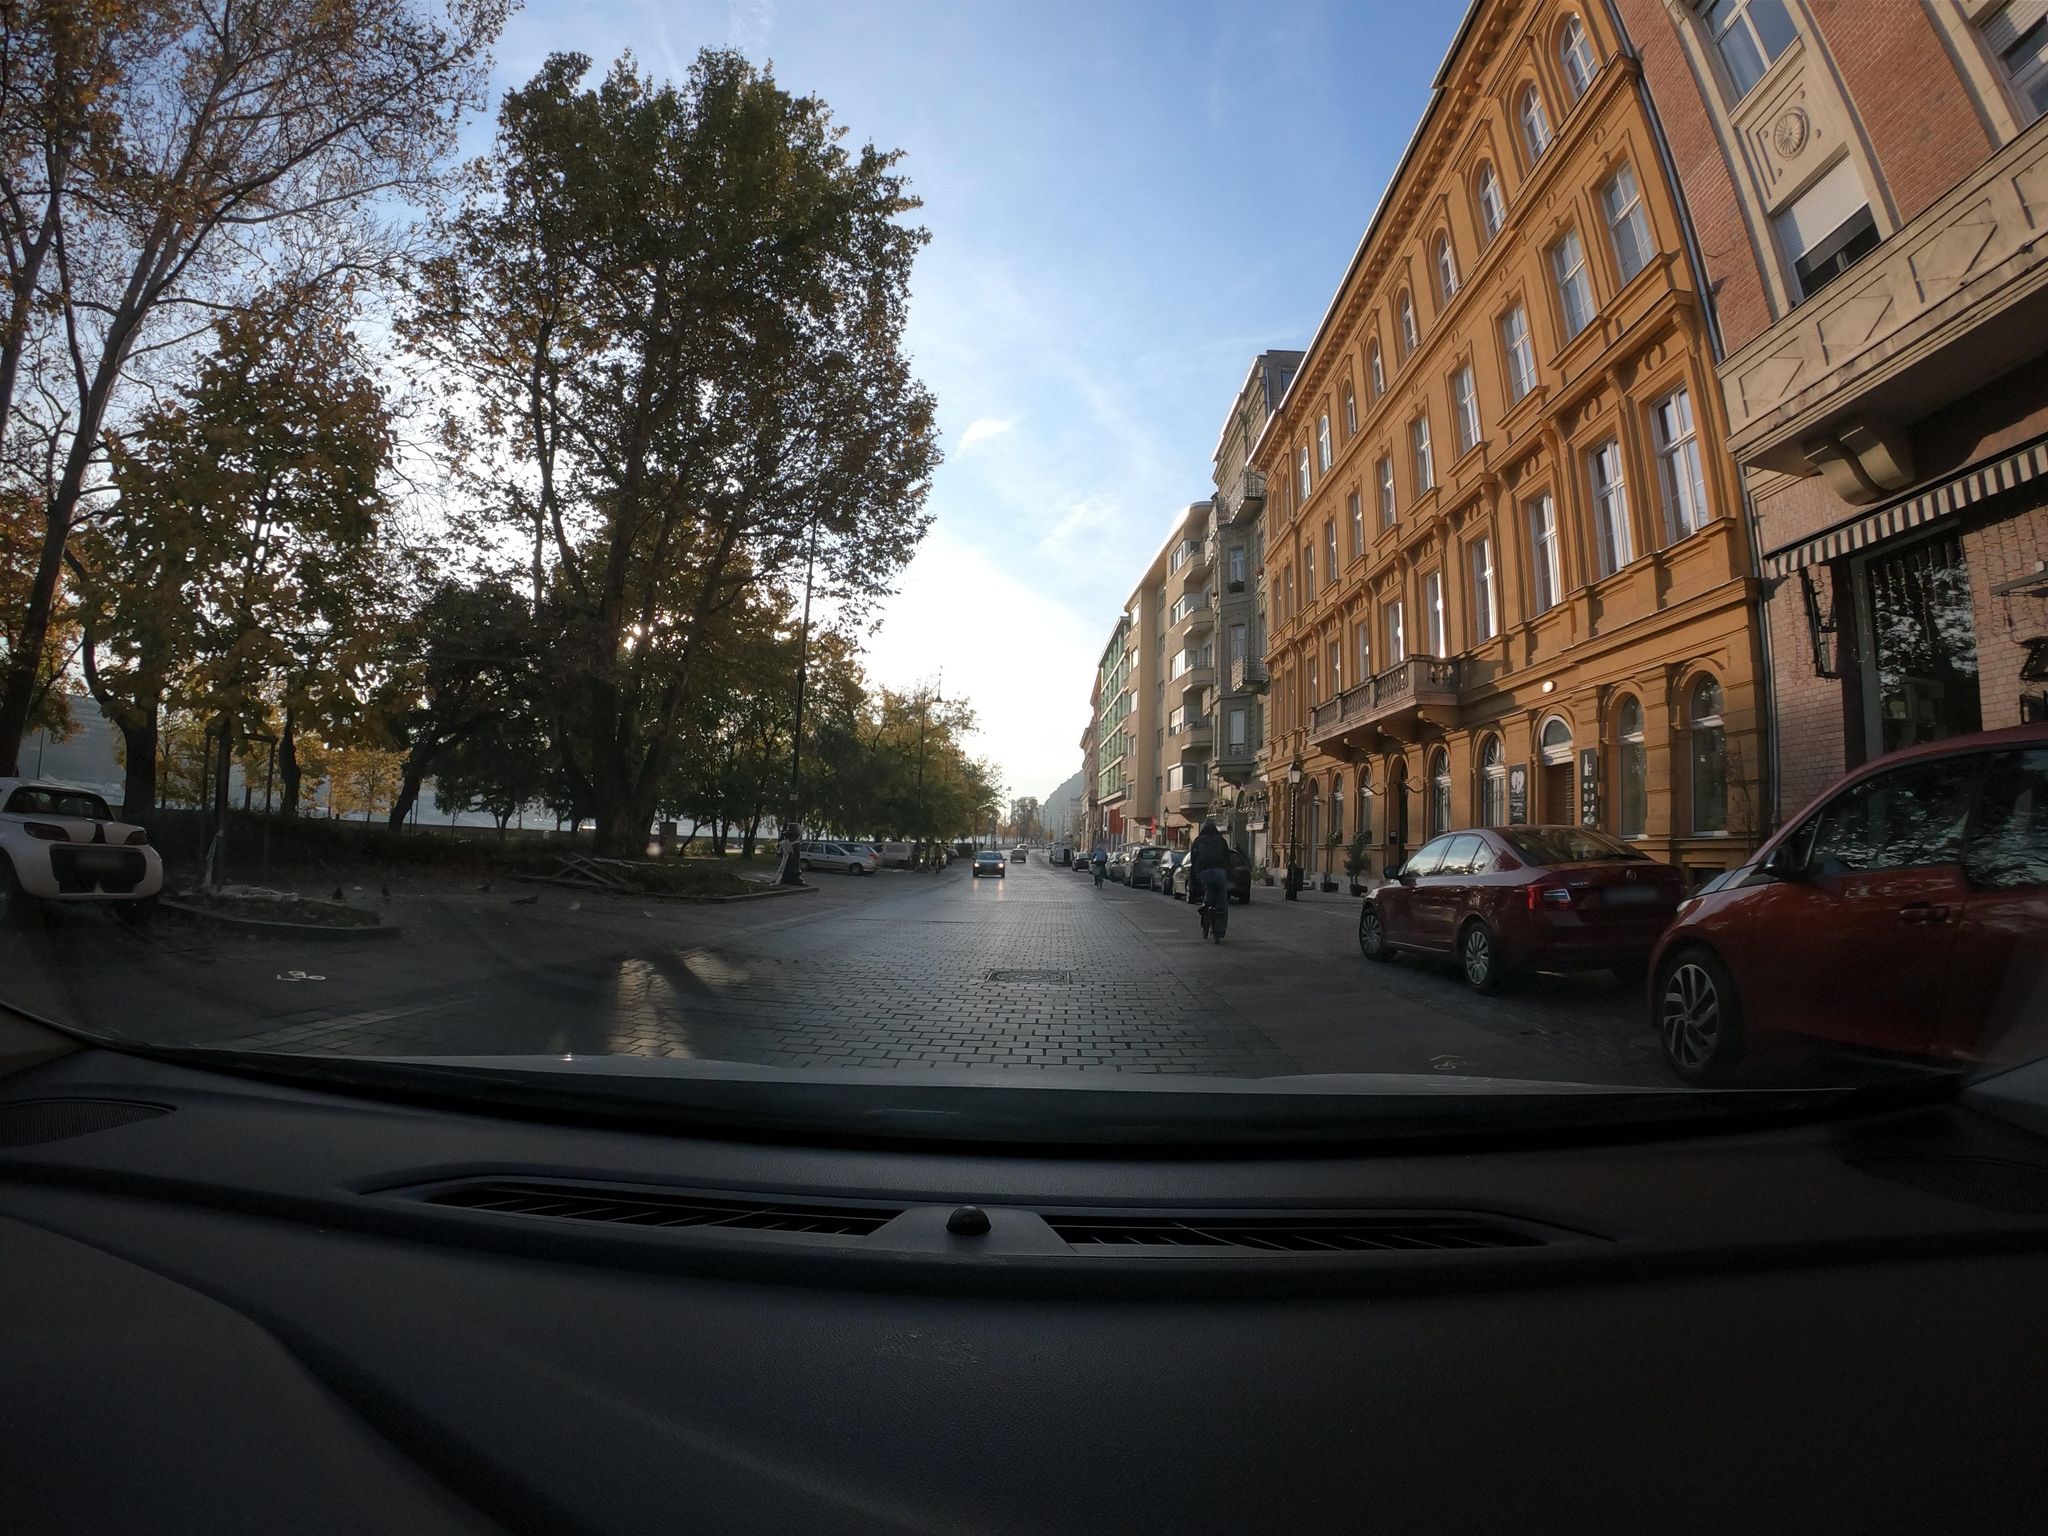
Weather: clear
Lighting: day
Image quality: good
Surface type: driving surface
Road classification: tertiary
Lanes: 2
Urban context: urban centre
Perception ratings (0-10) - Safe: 7.12, Lively: 8.21, Beautiful: 4.7, Boring: 1.77, Depressing: 1, Wealthy: 6.87